Question: I am trying to make a responsive columns using bootstrap. In desktop and large screen sizes it should have 4 columns. In Tab viewpots it should have 3 columns and in extra small viewports it should be 2 columns.
This is my Markup -
'''
<nav class="page-footer-nav row">
<div class="footer-nav-section col-xs-6 col-sm-4 col-md-3">
<a href="">Menu Item</a>
<a href="">Sub Menu Item</a>
<a href="">Sub Menu Item</a>
<a href="">Sub Menu Item</a>
<a href="">Sub Menu Item</a>
<a href="">Sub Menu Item</a>
</div>
<div class="footer-nav-section col-xs-6 col-sm-4 col-md-3">
<a href="">Menu Item</a>
<a href="">Sub Menu Item</a>
<a href="">Sub Menu Item</a>
<a href="">Sub Menu Item</a>
<a href="">Sub Menu Item</a>
</div>
<div class="footer-nav-section col-xs-6 col-sm-4 col-md-3">
<a href="">Menu Item</a>
<a href="">Sub Menu Item</a>
<a href="">Sub Menu Item</a>
<a href="">Sub Menu Item</a>
<a href="">Sub Menu Item</a>
<a href="">Sub Menu Item</a>
</div>
<div class="footer-nav-section col-xs-6 col-sm-4 col-md-3">
<a href="">Menu Item</a>
<a href="">Sub Menu Item</a>
<a href="">Sub Menu Item</a>
<a href="">Sub Menu Item</a>
<a href="">Sub Menu Item</a>
</div>
</nav>
'''
This markup working properly in small, desktop and large screen sizes. But it has a mess in extra small size. Check this <URL> for better understanding.
This is a screen shot in xs device size-

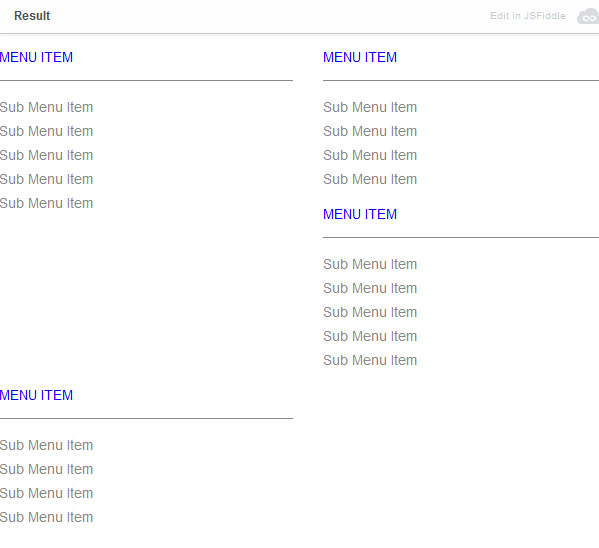
Answer: > Clear floats (with the .clearfix class) at specific breakpoints to
prevent strange wrapping with uneven content:
In the <URL> for the grid system they advise you to add a new div in between the columns to help it understand where the columns should clear. The div should have a clearfix class so the columns clear to the left and one of the helper classes so you can target a specific viewport.
<URL>
and add this between the two parts :
- you need to add a clearfix '<div class="clearfix visible-xs "></div>' to avoid this issue in xs devises
Like so :
'''
<nav class="page-footer-nav row">
<div class="footer-nav-section col-xs-6 col-sm-4 col-md-3">
<a href="">Menu Item</a>
<a href="">Sub Menu Item</a>
<a href="">Sub Menu Item</a>
<a href="">Sub Menu Item</a>
<a href="">Sub Menu Item</a>
<a href="">Sub Menu Item</a>
</div>
<div class="footer-nav-section col-xs-6 col-sm-4 col-md-3">
<a href="">Menu Item</a>
<a href="">Sub Menu Item</a>
<a href="">Sub Menu Item</a>
<a href="">Sub Menu Item</a>
<a href="">Sub Menu Item</a>
</div>
<div class="clearfix visible-xs"></div> // < --- add this to fix the issue
<div class="footer-nav-section col-xs-6 col-sm-4 col-md-3 ">
<a href="">Menu Item</a>
<a href="">Sub Menu Item</a>
<a href="">Sub Menu Item</a>
<a href="">Sub Menu Item</a>
<a href="">Sub Menu Item</a>
<a href="">Sub Menu Item</a>
</div>
<div class="footer-nav-section col-xs-6 col-sm-4 col-md-3 ">
<a href="">Menu Item</a>
<a href="">Sub Menu Item</a>
<a href="">Sub Menu Item</a>
<a href="">Sub Menu Item</a>
<a href="">Sub Menu Item</a>
</div>
</nav>
'''